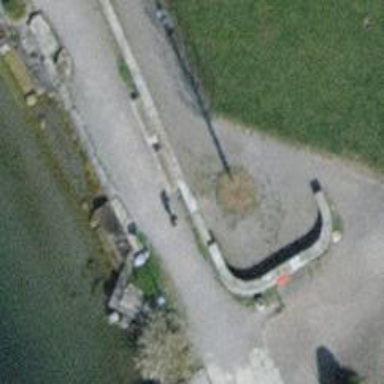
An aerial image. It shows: Bench for seating.